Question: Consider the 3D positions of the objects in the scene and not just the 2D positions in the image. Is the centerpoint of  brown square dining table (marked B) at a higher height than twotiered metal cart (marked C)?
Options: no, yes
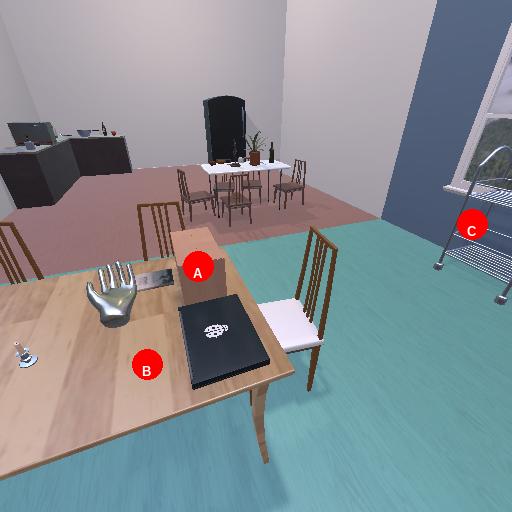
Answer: no